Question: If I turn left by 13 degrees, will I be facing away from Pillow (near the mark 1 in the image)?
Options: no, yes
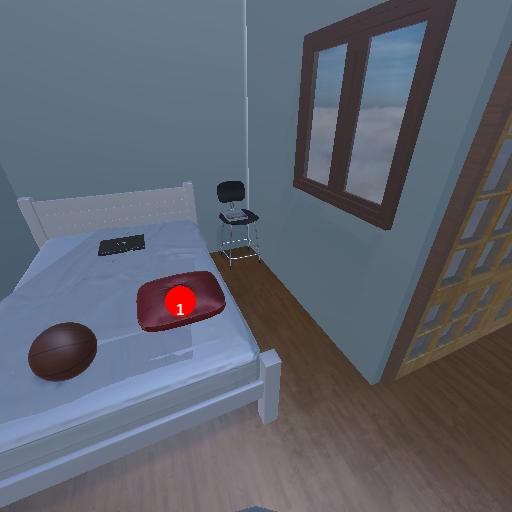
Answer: no